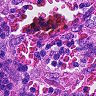
Metastatic tissue present: no